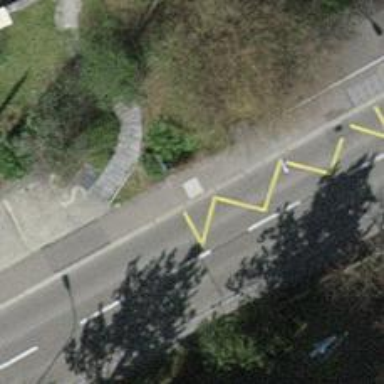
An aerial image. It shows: Bus stop with platform for public transport.